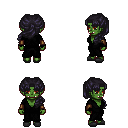
a pixel art fantasy rpg character, female body template, orc, green skin, gray robe, red pants, raven princess hairstyle, cloth bracers, gray slippers, four views (front, back, left, right), 2x2 character sprite sheet, small pixel art, hard edges, no anti-aliasing